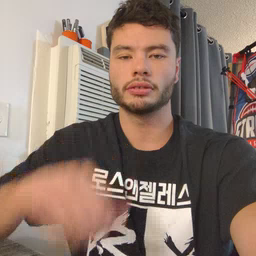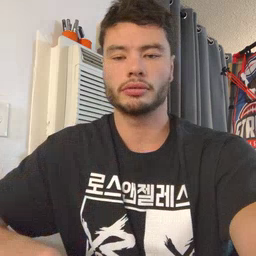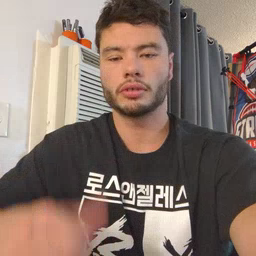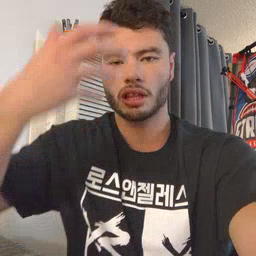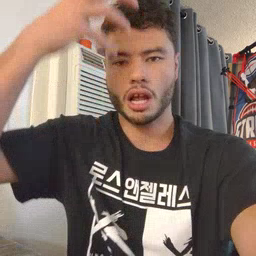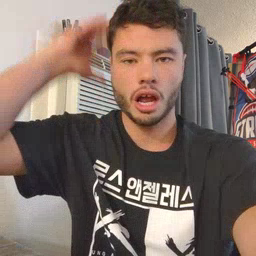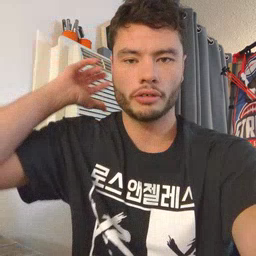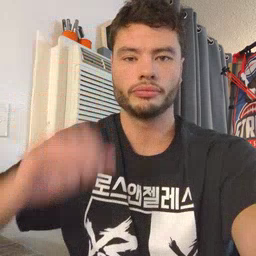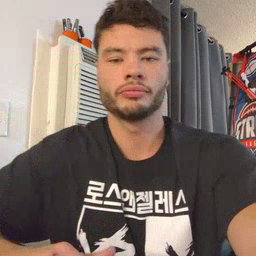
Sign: lion